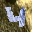
Label: 4